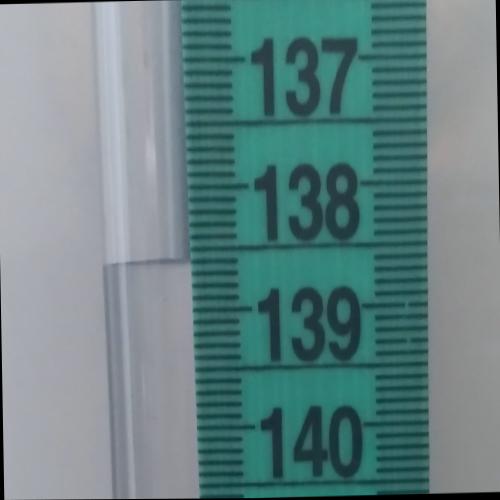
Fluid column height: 138.6 cm